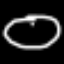
Label: donut